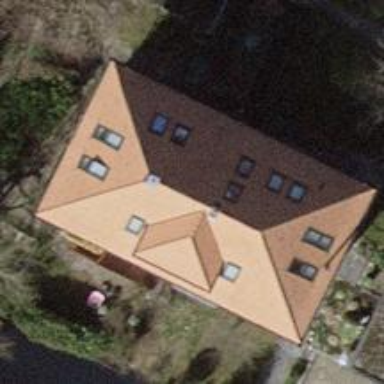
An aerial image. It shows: Building with gabled roof.